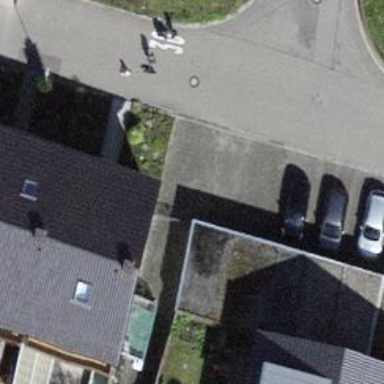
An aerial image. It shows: Group of garages.